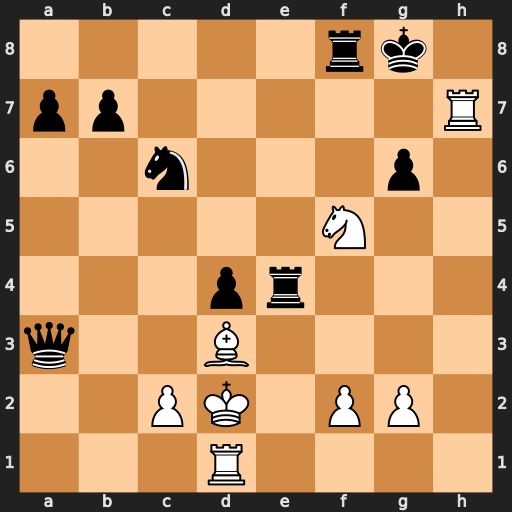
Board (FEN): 5rk1/pp5R/2n3p1/5N2/3pr3/q2B4/2PK1PP1/3R4
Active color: w
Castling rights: -
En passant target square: -
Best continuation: Rg7+ Kh8 Rh1+ Rh4 Rxh4#